Field crop: maize
Growth stage: 2
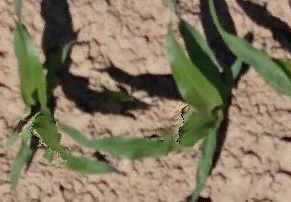
Species: maize